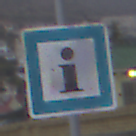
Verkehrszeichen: Informationsstelle
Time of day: SunriseSunset
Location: Outdoor (Beach)
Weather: Overcast
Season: NotSpecified
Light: Natural